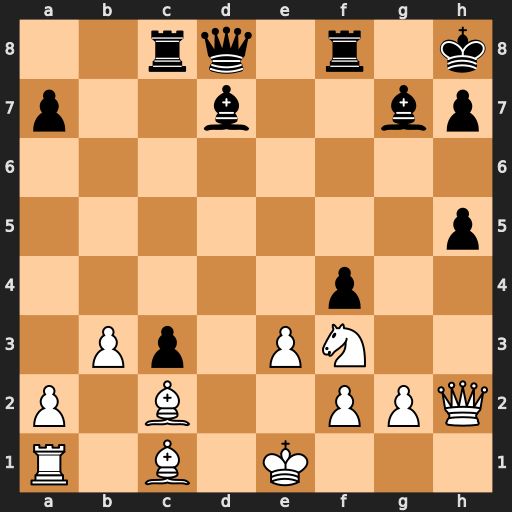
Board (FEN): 2rq1r1k/p2b2bp/8/7p/5p2/1Pp1PN2/P1B2PPQ/R1B1K3
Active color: w
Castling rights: Q
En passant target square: -
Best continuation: Qxh5 h6 Qg6 Rf5 Bxf5 Bxf5 Qxf5 c2 Nd4